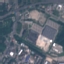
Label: Industrial